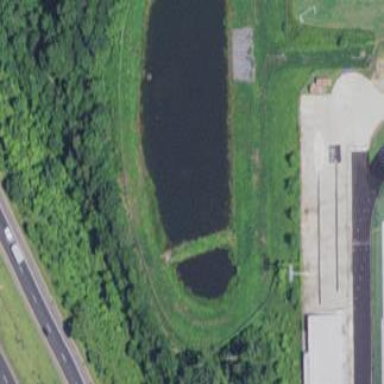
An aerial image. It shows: Retention basin containing natural water.